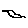
Label: bird